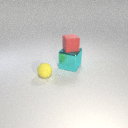
small red rubber cube above large cyan metal cube